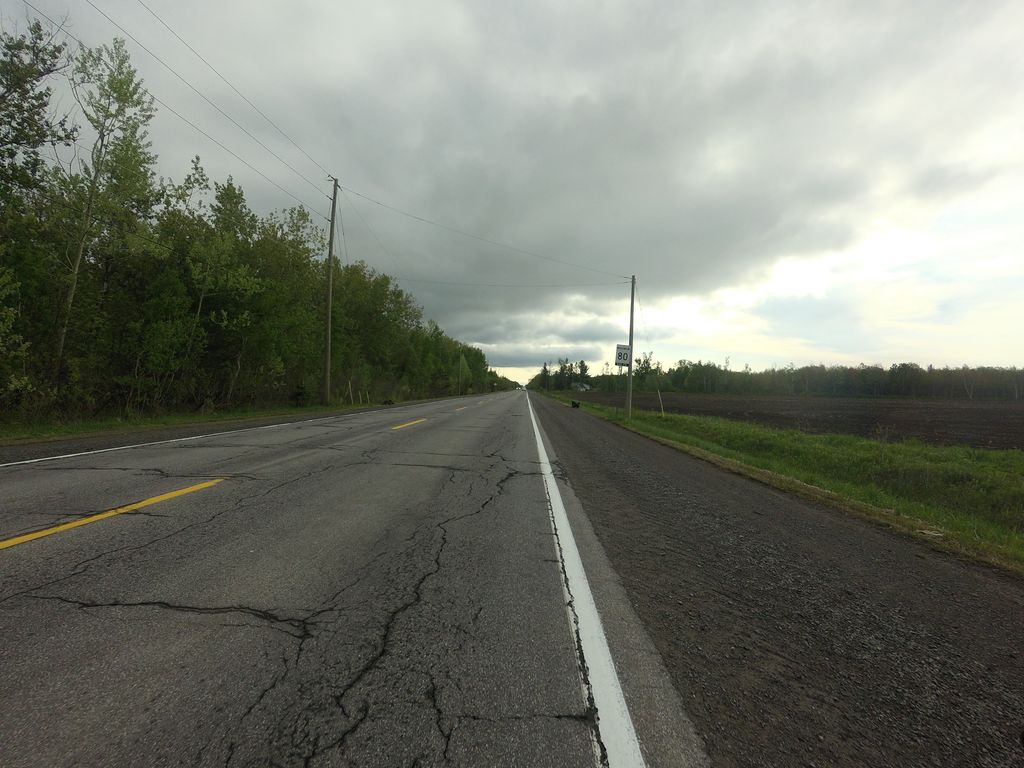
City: ottawa-gatineau